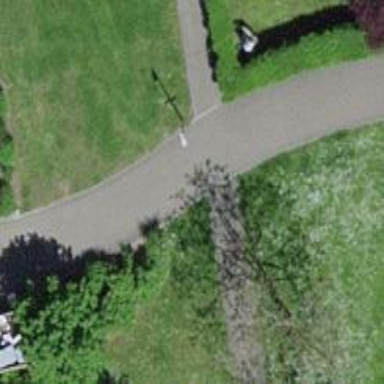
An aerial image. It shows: Footway.